Question: I'm trying to run a query on my firebase database in order to return only those results where timestamp = the date specified in the date picker (see picture of app) I want this query to run whenever I press the view records button
<URL>
<URL>
[![Firebase][3]][3]
I am able currently to print out all objects into the recycler view, however when attempting to run my query its not producing any results, no errors and no faults in debugging
If I need to provide anymore detail please let me know
<URL>
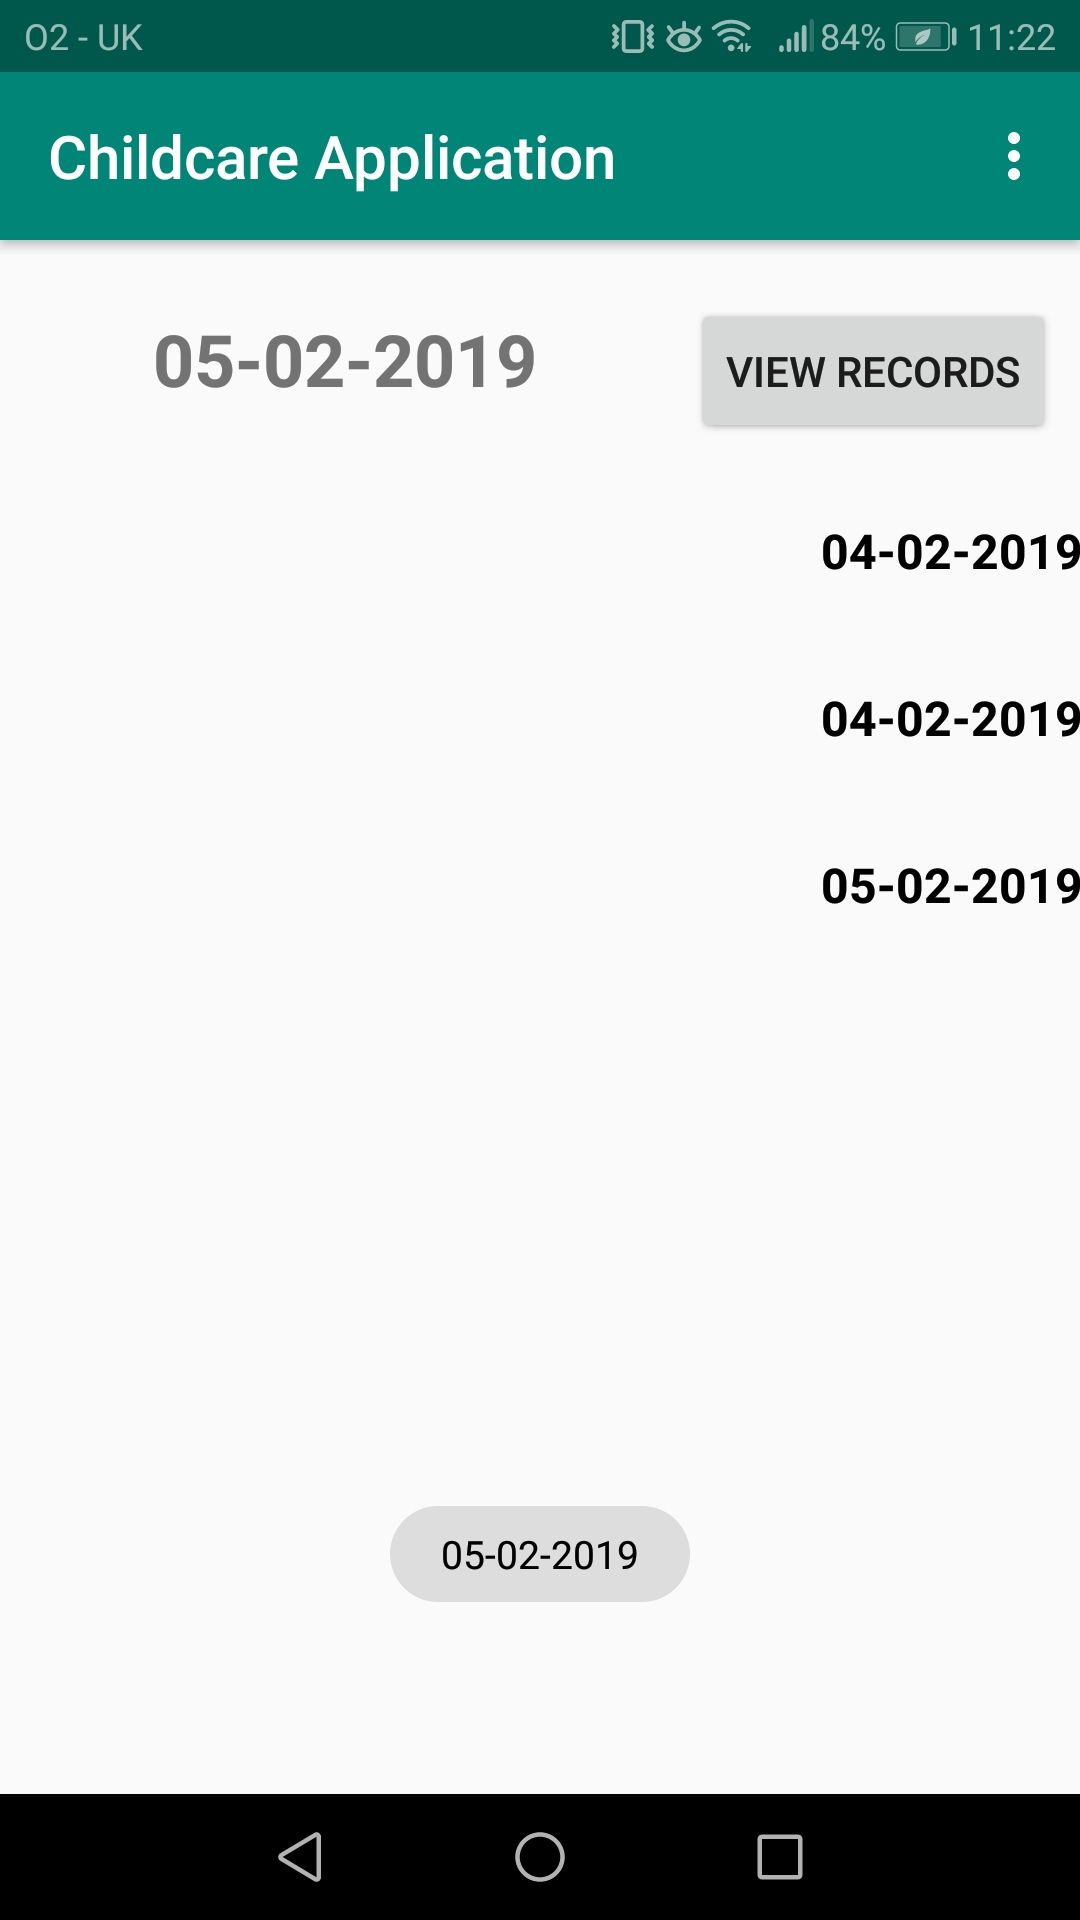
Answer: To solve this, please change the following line of code:
'''
options = new FirebaseRecyclerOptions.Builder<Records>().setQuery(databaseReference, Records.class).build();
'''
to
'''
options = new FirebaseRecyclerOptions.Builder<Records>().setQuery(query, Records.class).build();
// ^ ^
'''
You have to pass to the 'setQuery()' method the 'query' object and the 'databaseReference' object because the query object actually filters your data.
According to your comment:
> Yep its working when hardcoded, but it's not working when getting the text view to string
This means that passing the query object did the trick but the problem remains on how you convert the data to String. To sovle this, be sure that the String representation of the 'date' is of type: '04-02-2017' and your problem will be solved.